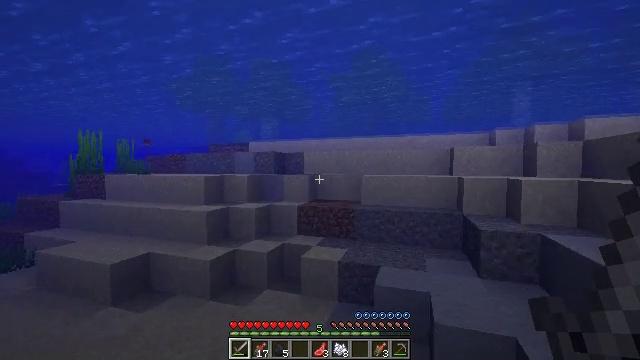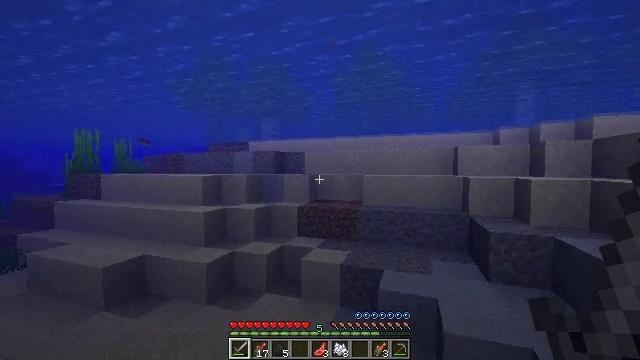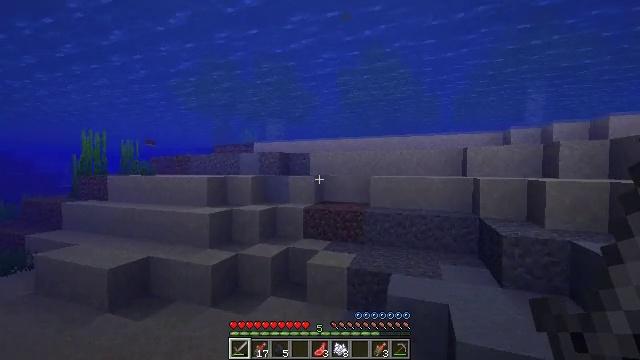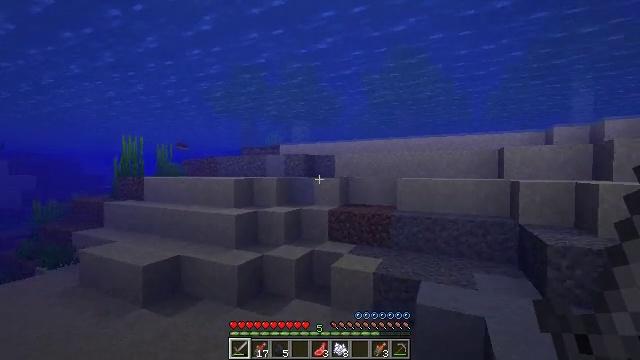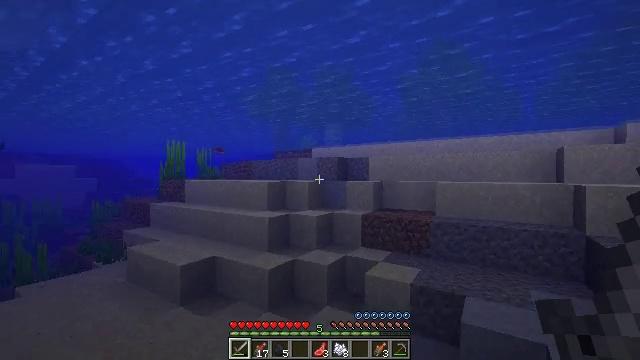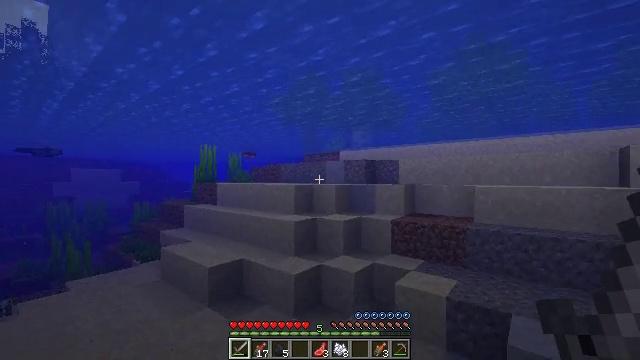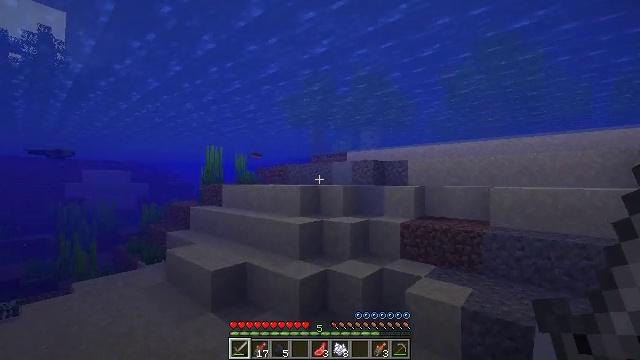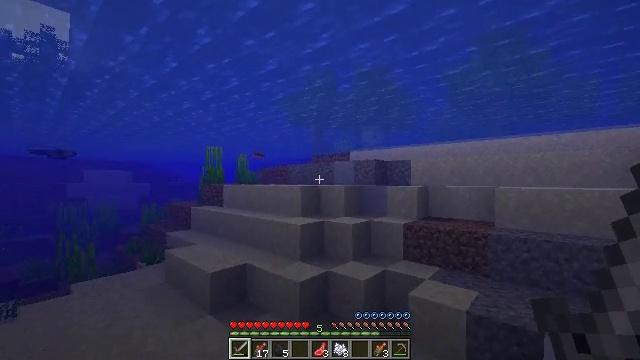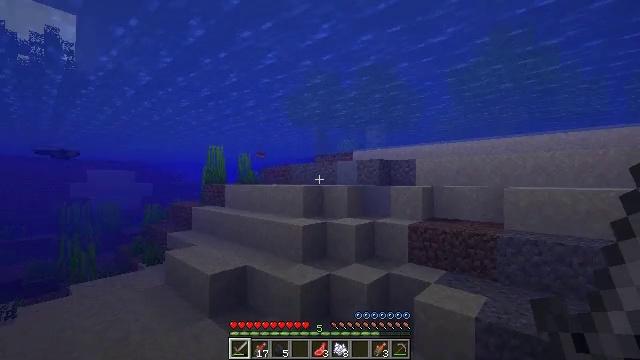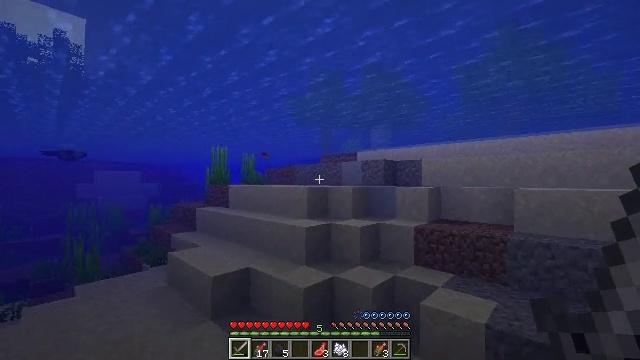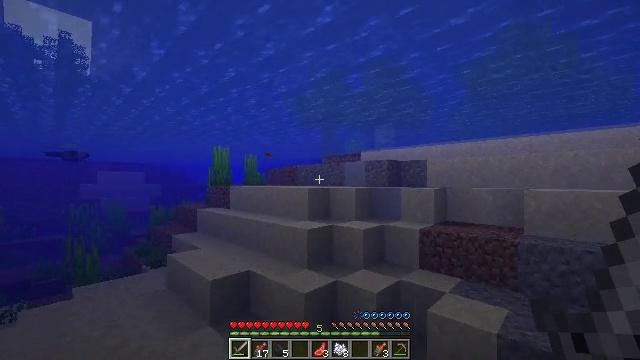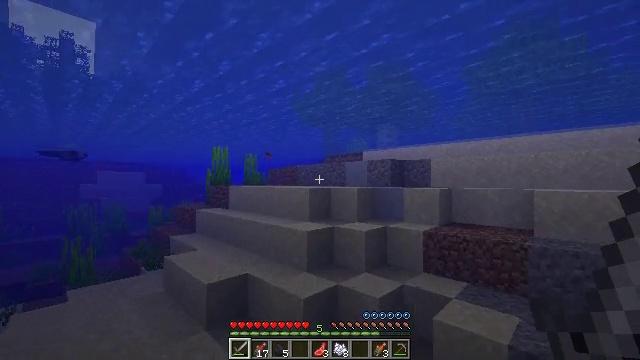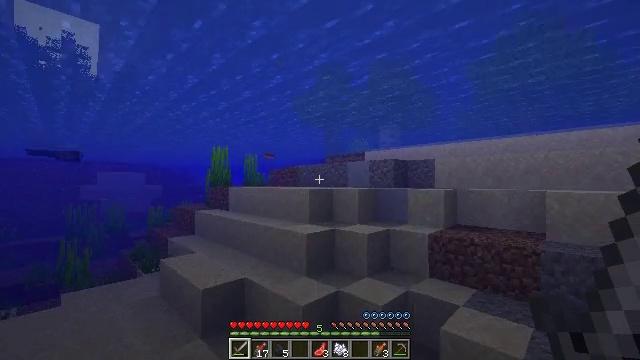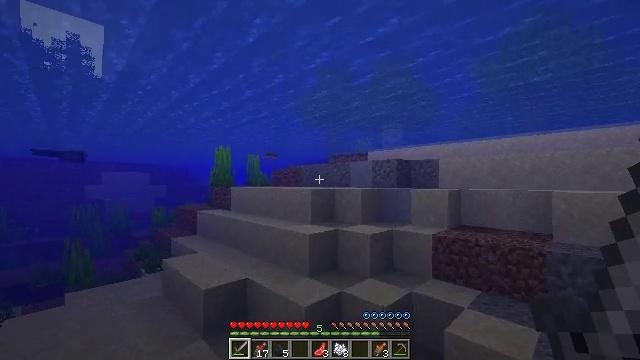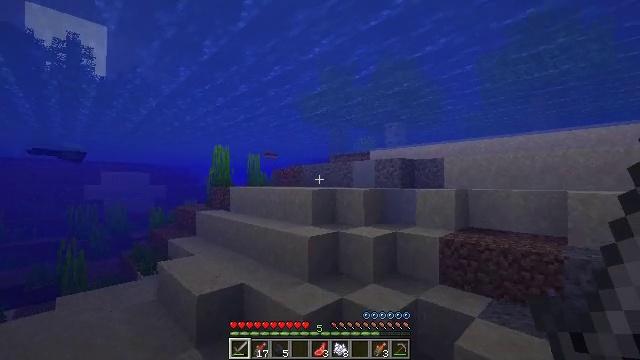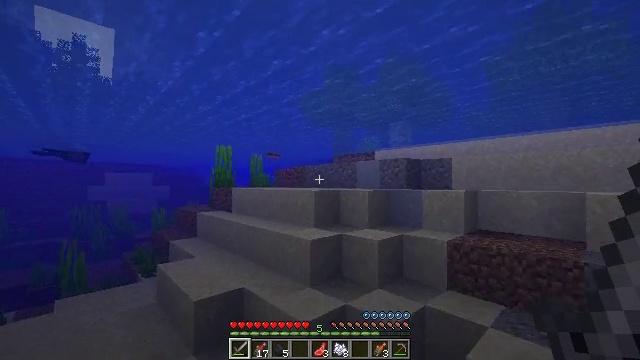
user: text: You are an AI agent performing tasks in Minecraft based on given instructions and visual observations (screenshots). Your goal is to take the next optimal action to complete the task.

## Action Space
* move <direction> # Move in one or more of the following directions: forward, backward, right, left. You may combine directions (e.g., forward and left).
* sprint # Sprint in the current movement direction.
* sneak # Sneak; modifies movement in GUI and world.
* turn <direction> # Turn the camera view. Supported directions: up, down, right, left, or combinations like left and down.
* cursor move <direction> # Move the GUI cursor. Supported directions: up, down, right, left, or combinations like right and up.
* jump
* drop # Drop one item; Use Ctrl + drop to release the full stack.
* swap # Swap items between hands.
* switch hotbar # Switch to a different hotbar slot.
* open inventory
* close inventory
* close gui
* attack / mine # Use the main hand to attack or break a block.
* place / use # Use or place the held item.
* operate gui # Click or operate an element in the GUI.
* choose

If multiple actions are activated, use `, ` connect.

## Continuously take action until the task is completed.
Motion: motion action
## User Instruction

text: Gather tall seagrass in the sea.
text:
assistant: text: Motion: move forward
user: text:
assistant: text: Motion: move forward, turn left
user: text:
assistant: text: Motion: move forward, turn left
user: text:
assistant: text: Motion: move forward, turn left
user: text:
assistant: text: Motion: move forward, turn left
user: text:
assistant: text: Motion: move forward, turn left
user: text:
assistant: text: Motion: move forward
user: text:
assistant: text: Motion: move forward
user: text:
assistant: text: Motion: move forward, turn left
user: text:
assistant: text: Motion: move forward
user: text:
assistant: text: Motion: move forward
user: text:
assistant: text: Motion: move forward
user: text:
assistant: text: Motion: move forward
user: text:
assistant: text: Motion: move forward, sprint
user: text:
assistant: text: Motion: move forward, sprint
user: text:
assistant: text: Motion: move forward, sprint, turn left
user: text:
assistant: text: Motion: move forward, sprint, turn left
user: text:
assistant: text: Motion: move forward, sprint, turn left
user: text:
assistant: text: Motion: move forward, turn left
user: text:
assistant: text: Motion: move forward
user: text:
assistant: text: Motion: move forward
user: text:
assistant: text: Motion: move forward
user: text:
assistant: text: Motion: move forward
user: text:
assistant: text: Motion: move forward
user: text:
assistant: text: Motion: move forward
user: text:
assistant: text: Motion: move forward
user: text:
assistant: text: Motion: move forward
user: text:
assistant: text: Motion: move forward
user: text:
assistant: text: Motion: move forward
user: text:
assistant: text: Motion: move forward